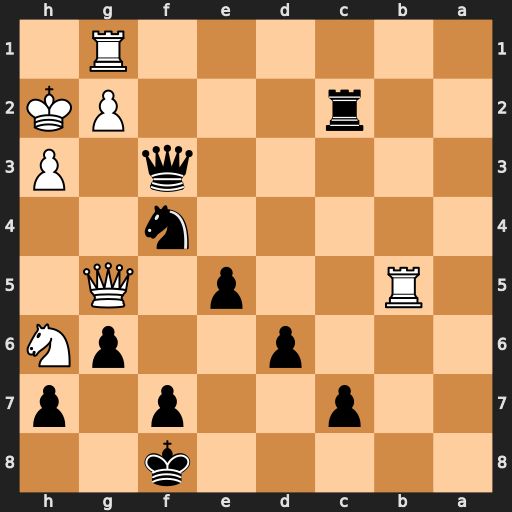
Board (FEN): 5k2/2p2p1p/3p2pN/1R2p1Q1/5n2/5q1P/2r3PK/6R1
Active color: b
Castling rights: -
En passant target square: -
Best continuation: Qxh3#